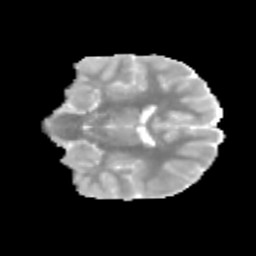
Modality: MD
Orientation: coronal
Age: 11
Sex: male
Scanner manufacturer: siemens
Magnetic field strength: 3 T
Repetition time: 3.8 s
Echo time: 0.07 s